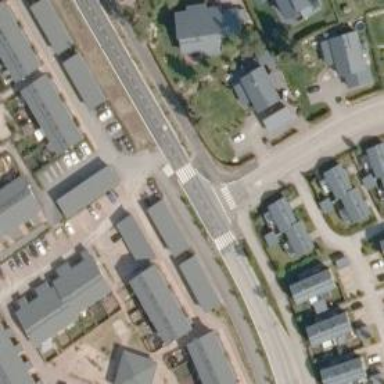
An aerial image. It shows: Crossing on asphalt cycleway.